Question: I want to open application directory with button click. i get such error

Does anyone have an idea?
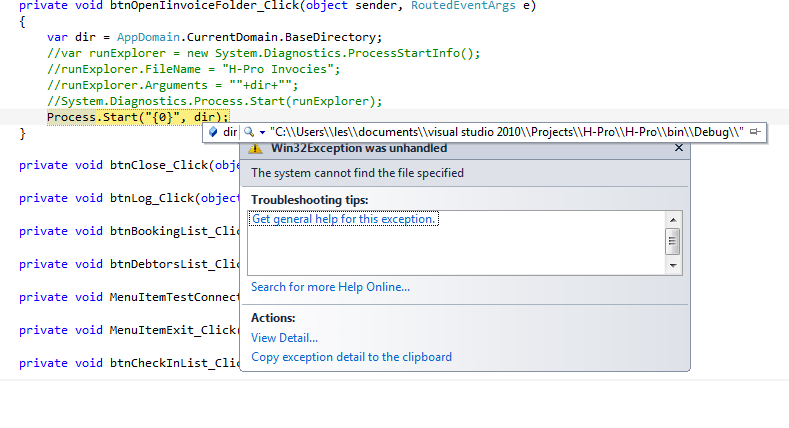
Answer: If you set 'UseShellExecute' to 'true', then you can use 'Process' to open a directory. For example, this will open the 'C:\' drive. You can specify any path you want.
'''
Process process = new Process();
process.StartInfo.UseShellExecute = true;
process.StartInfo.FileName = @"C:";
process.Start();
'''
This is similar to using the Run dialog from the start menu. For instance, even though a Word document is not a program, using Shell Execute will allow you to "Start" a word document by using whatever program is associated with it. Likewise the same with a directory.